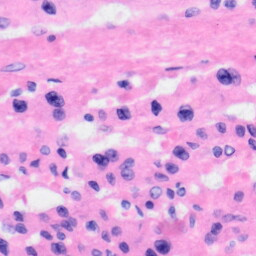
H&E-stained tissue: Liver